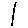
Label: line